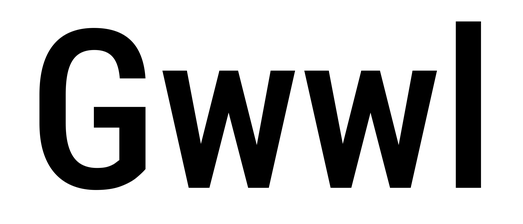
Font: Roboto_Condensed_Medium